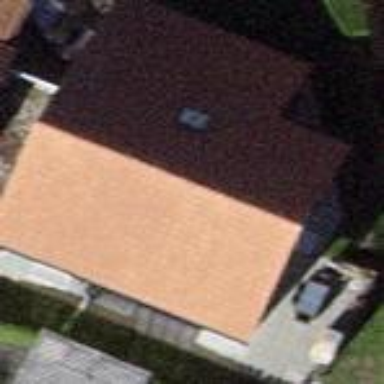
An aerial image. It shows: Detached building with gabled roof.